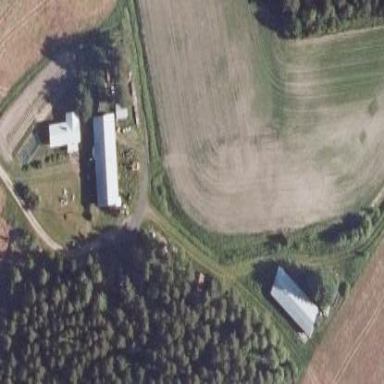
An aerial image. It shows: Farmyard area.